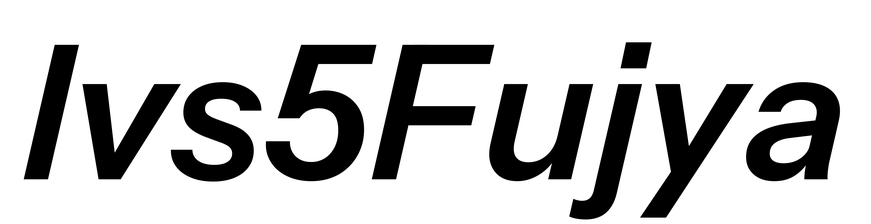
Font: InstrumentSans-Italic_SemiBold_Italic